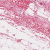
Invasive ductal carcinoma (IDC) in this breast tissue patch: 0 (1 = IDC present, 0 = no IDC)